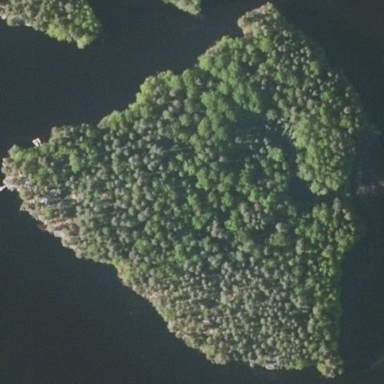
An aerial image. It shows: Islet.